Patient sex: F
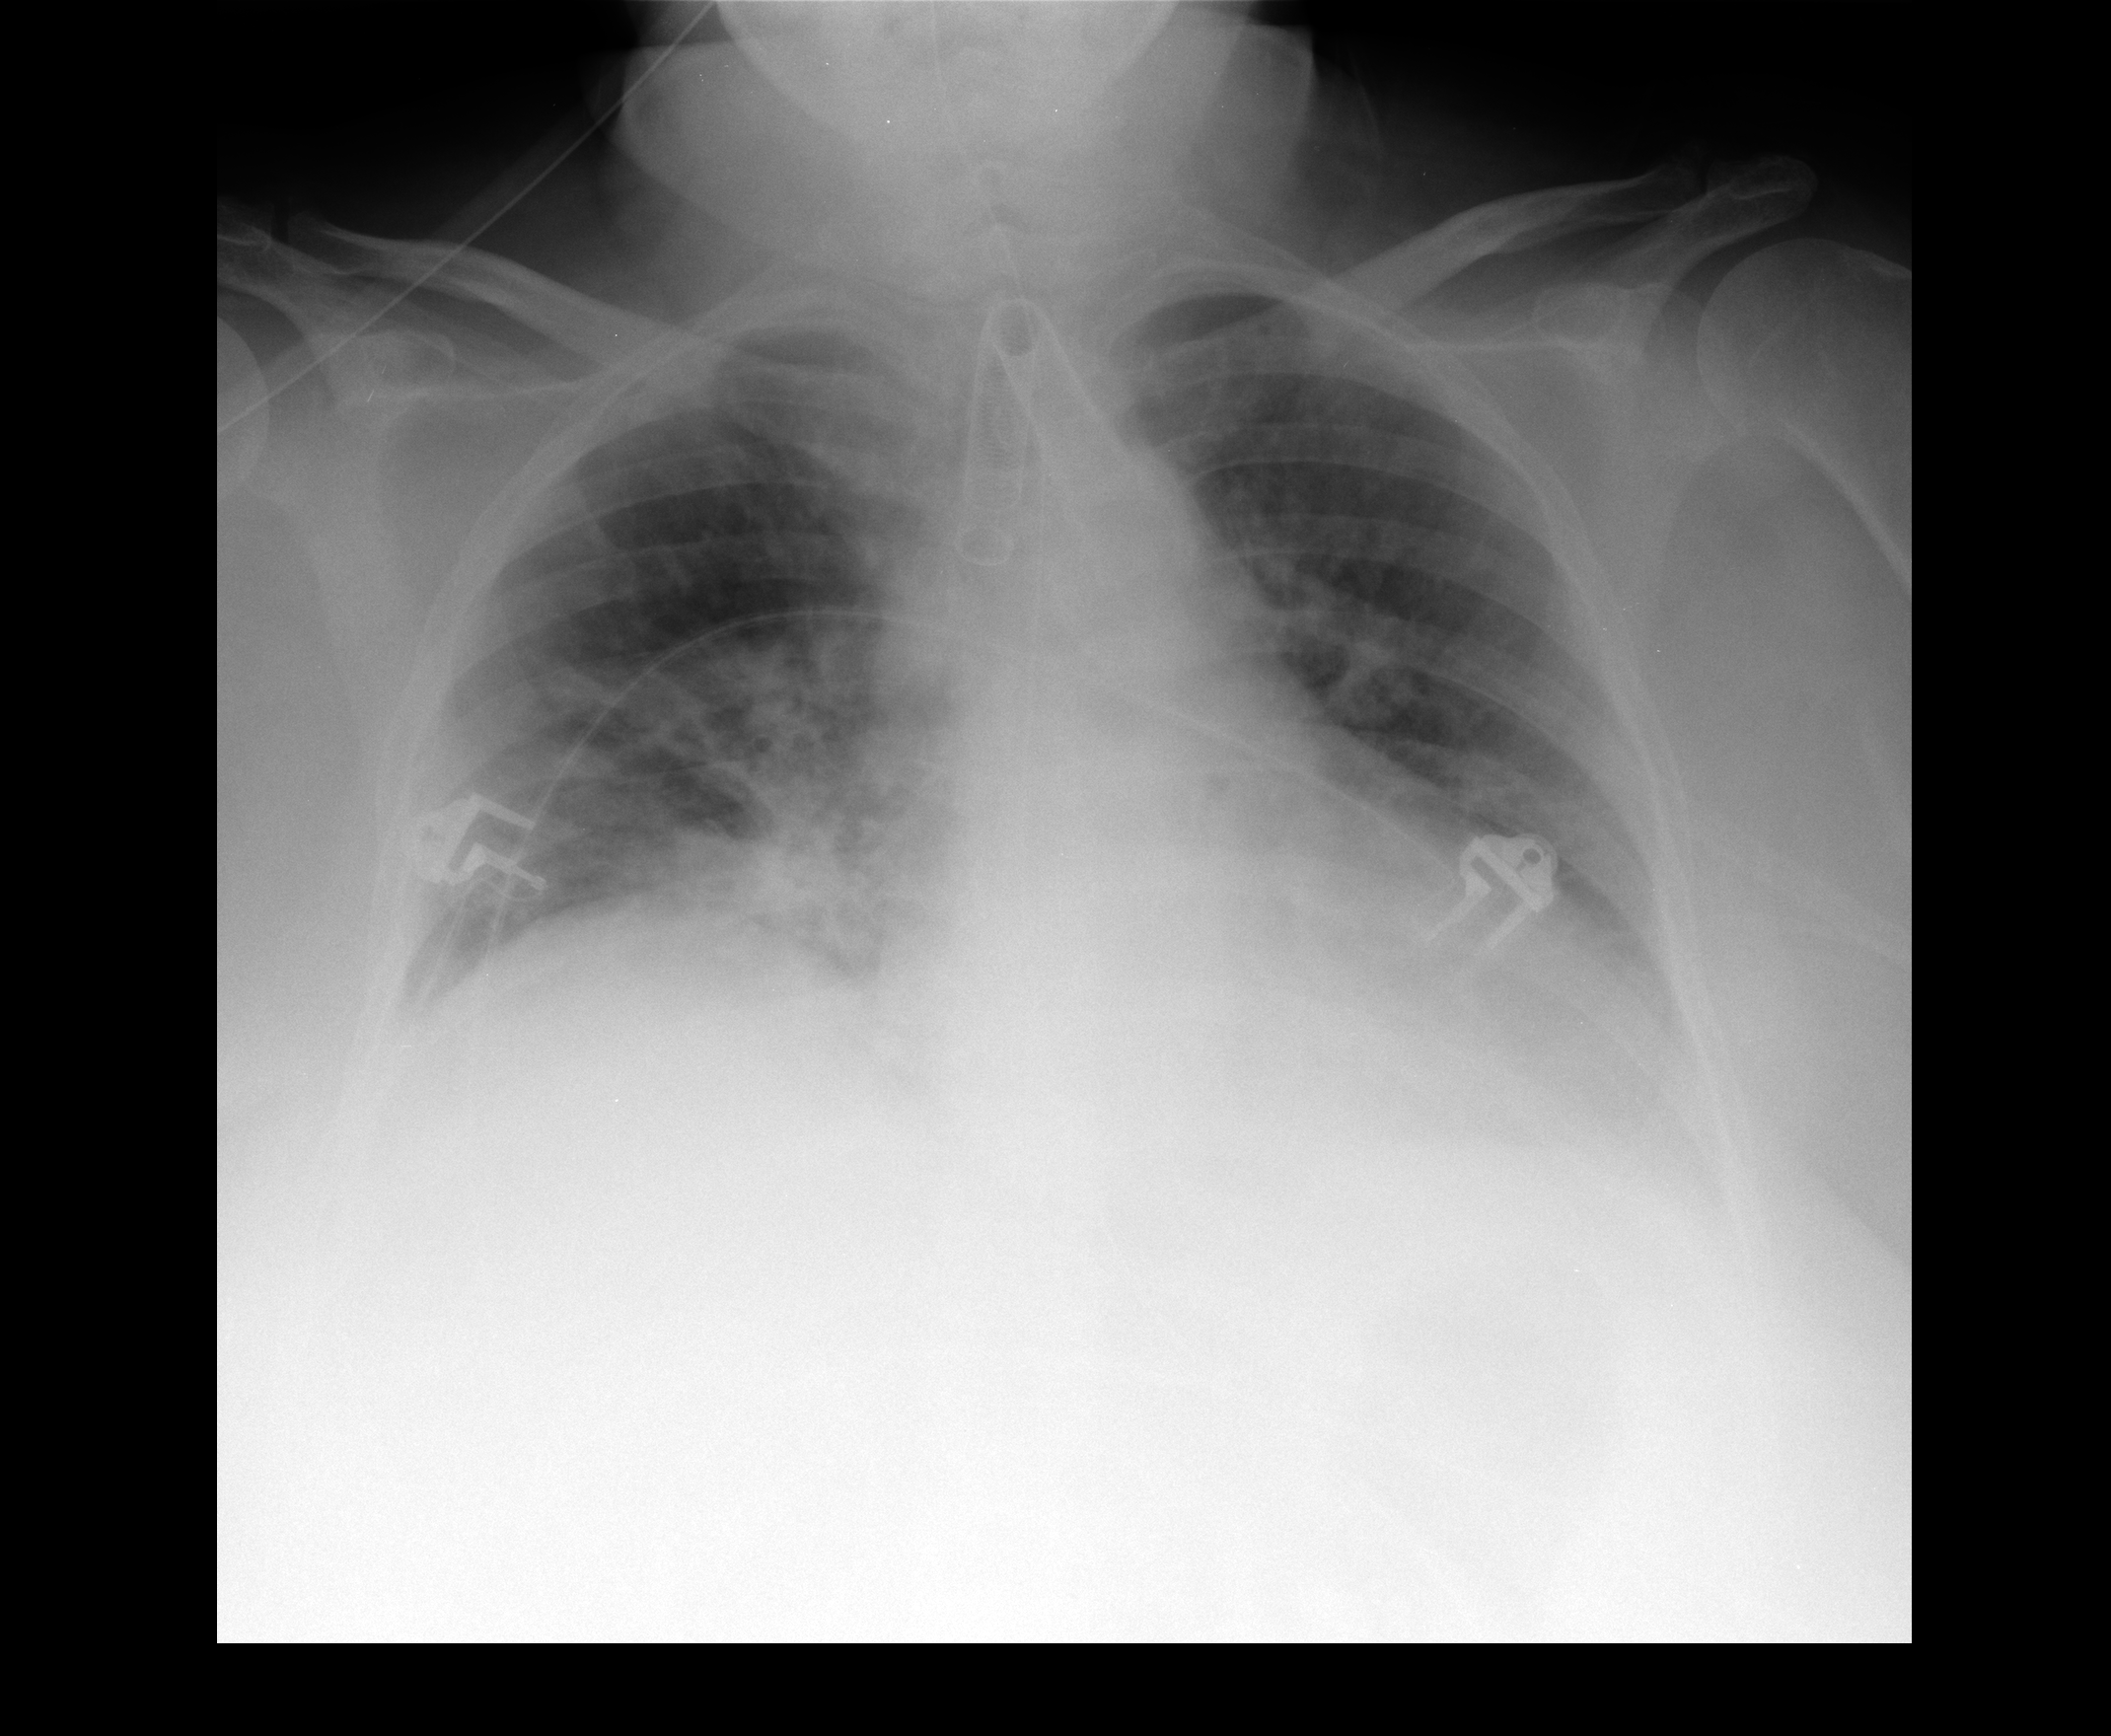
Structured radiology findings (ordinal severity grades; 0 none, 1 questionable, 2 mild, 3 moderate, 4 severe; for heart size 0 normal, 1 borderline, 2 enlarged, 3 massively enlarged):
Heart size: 2
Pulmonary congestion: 2
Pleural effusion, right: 0
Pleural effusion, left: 1
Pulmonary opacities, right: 2
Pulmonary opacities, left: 2
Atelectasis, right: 2
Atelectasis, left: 2